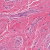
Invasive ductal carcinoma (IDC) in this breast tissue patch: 0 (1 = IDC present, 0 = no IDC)